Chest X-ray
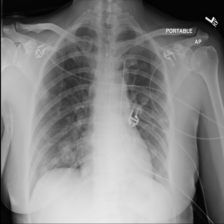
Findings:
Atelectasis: negative
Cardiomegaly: negative
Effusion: negative
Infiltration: negative
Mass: negative
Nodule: positive
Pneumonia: negative
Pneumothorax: positive
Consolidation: negative
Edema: negative
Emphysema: negative
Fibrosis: negative
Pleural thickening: negative
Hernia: negative